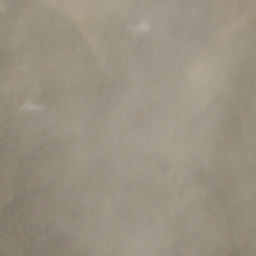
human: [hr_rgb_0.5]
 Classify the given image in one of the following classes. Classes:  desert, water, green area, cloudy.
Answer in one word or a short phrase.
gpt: cloudy